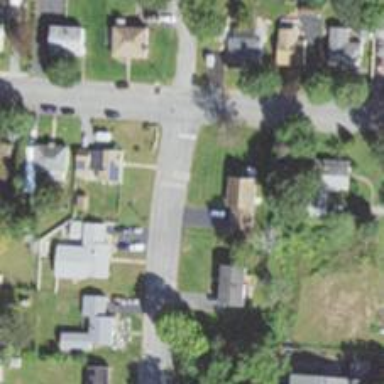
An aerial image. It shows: Residential driveway.